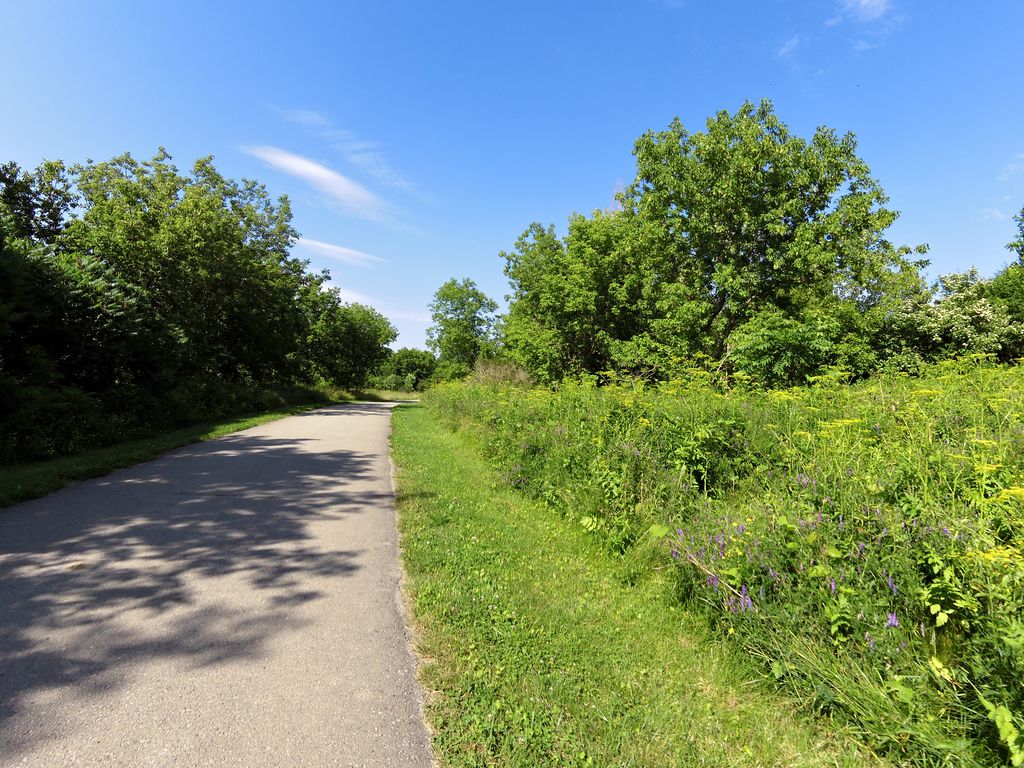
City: toronto